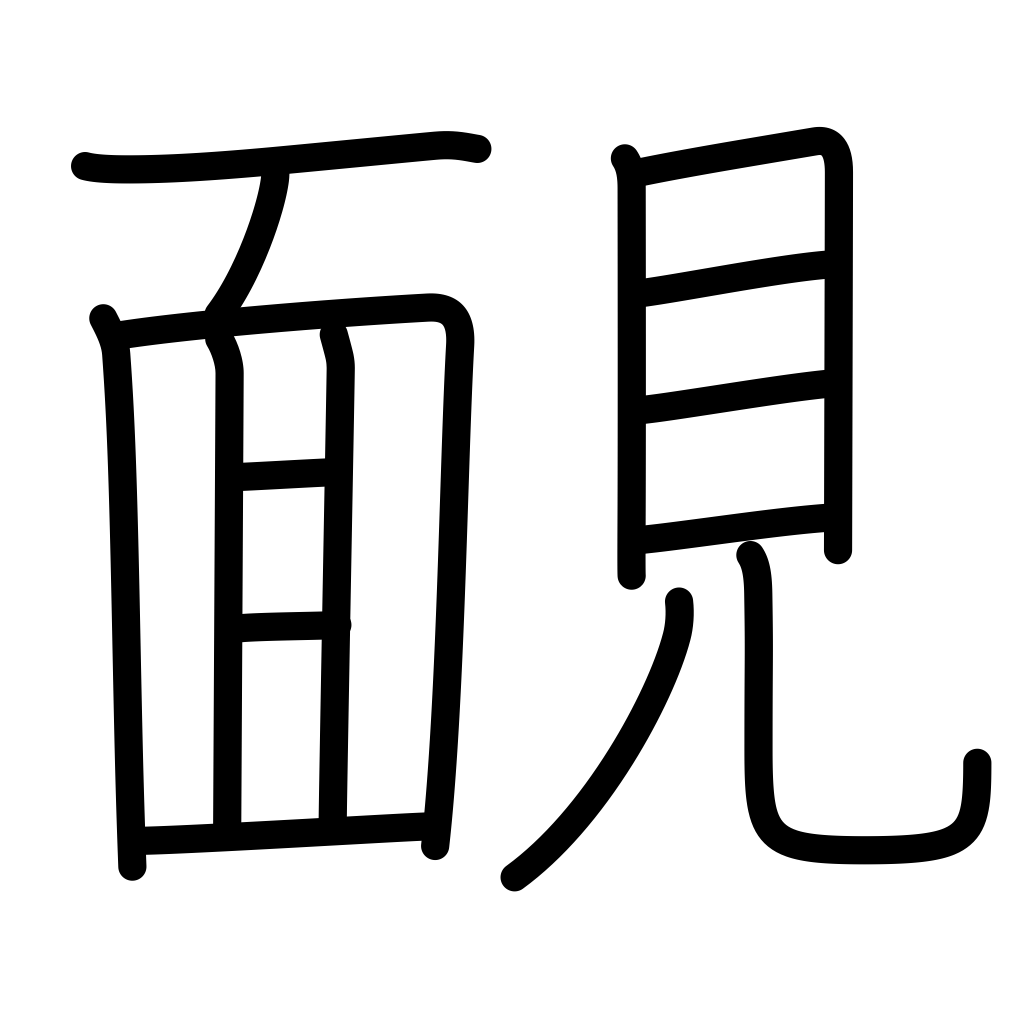
Meaning: unashamed